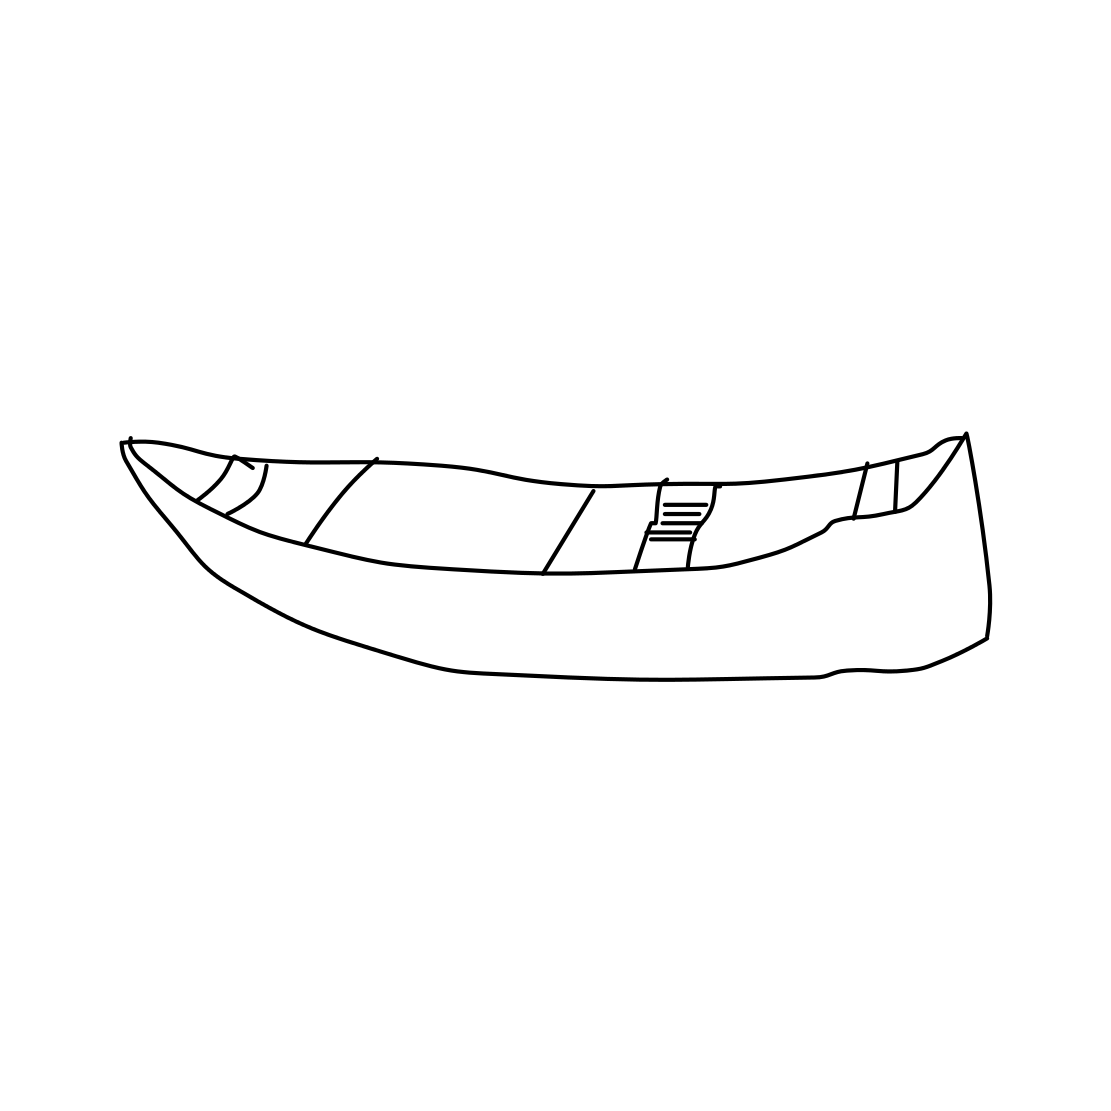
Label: canoe